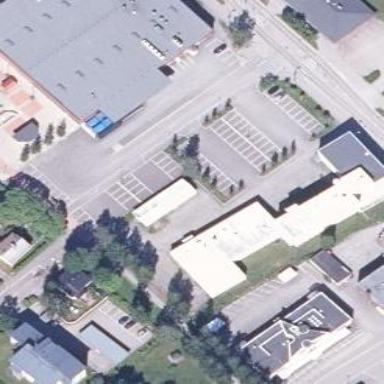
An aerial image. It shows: Public building.